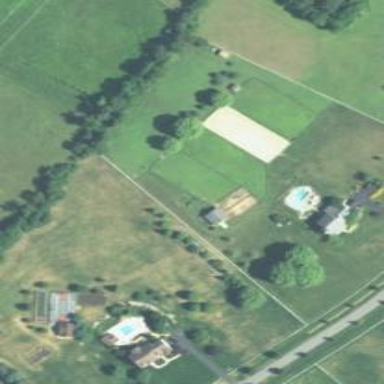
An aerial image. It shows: Equestrian farmyard.